Question: I could easily spend hours (if not days) trying to figure this out (I'm already several hours into it!!!)
I have a UIView that contains subviews (see attached graphic) and is built before it is even added as a subview to anything.

At a certain point in time, I add it as a subview view to a UITableViewCell. I call
'''
[tableViewCell.contentView addSubview:mySubview]
//....
[mySubview setBounds:tableViewCell.contentView.bounds]
'''
and when I init my subview I have:
'''
[self setAutoresizesSubviews:YES]
'''
From my graphic, you can see I am assuming that only the width changes. What do I have to do to get the right hand subview of mySubview to expand to the full width while maintaining it's original origin?
I could easily be approaching this all wrong in my thinking and I welcome any suggestions!
Thanks very much for your assistance, Khanh Nguyen
So, as I previously stated, when I init v1, (and, by definition v2) I don't know the dimensions of v1.
When I do know the bounds I want to place v1 in I am assuming I can do something like this:
'''
[v1 setBounds:(some CGRECT)];
v2.autoresizingMask = UIViewAutoresizingFlexibleWidth | UIViewAutoresizingFlexibleBottomMargin;
'''
or C I just set the autoresizingMask on v2 as soon as I instantiate it (when I still don't know the dimensions of v1)?
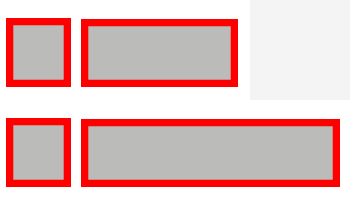
Answer: If you have a view 'v1', its subview 'v2' and you want 'v2' to have fixed left edge, while its width changes when 'v1' is resized (i.e. distance between 'v1''s right edge and 'v2''s right edge is constant), use this:
'''
v2.autoresizingMask = UIViewAutoresizingFlexibleWidth | UIViewAutoresizingFlexibleBottomMargin;
'''
For Swift:
'''
v2.autoresizingMask = [UIViewAutoresizing.flexibleWidth, UIViewAutoresizing.flexibleBottomMargin]
'''
By default, 'autoresizesSubviews' is YES. You don't need to set it.
Every view has dimensions, even if you don't know it (just do an 'NSLog' if you want to know it). If the view has just been init'ed, its dimensions are likely (0, 0). 'autoresizesSubviews' works , as long as you know how much spacing you need between the subview and the superview.
For example, you want 'v2' is 10px from 'v1' for left margin and 20px for right margin, the following will do
'''
// v1 has been initialized, and its dimensions are unknown (to you)
// It's probably (0, 0), but that doesn't matter
// 30px = 10px + 20px
v2.frame = CGRectMake(10, 0, v1.bounds.size.width - 30, 100);
v2.autoresizingMask = UIViewAutoresizingFlexibleWidth | UIViewAutoresizingFlexibleBottomMargin;
'''
Note the third line, 'v2.frame' will be set to some negative numbers if 'v1' has zero size initially, but latter when 'v1''s frame is set to its proper size (either by you or 'UITableViewCell'), 'v2' will resize accordingly (because of the autoresizing constraint) and become exactly what you want to achieve.